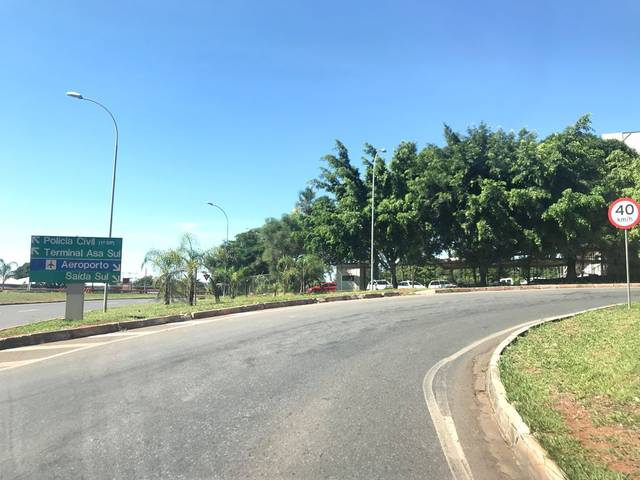
Region: Brazil
Coordinates: -15.83, -47.93